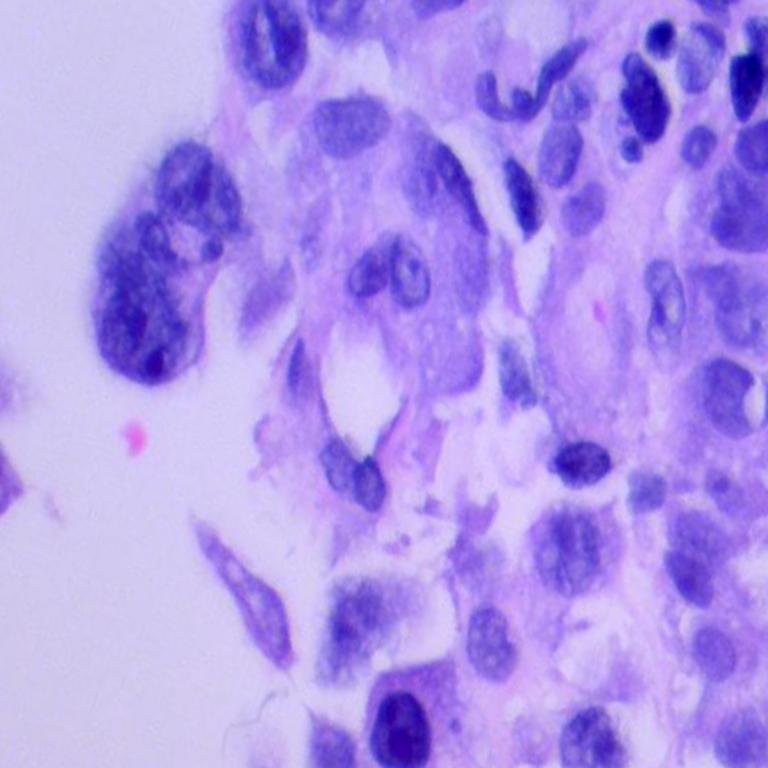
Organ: lung
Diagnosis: adenocarcinomas